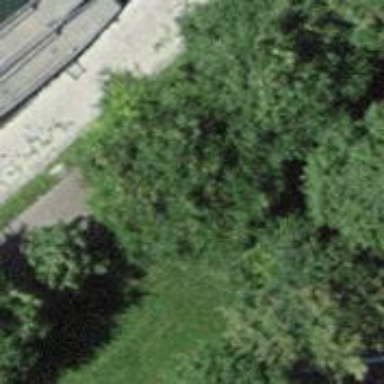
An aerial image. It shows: Brown bench.